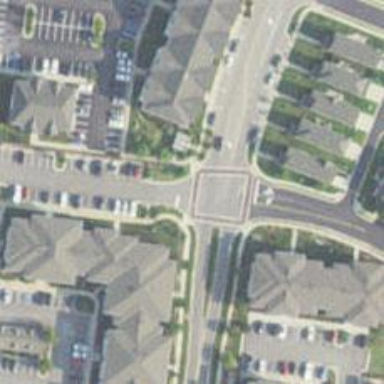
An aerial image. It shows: Marked crossing on the road.